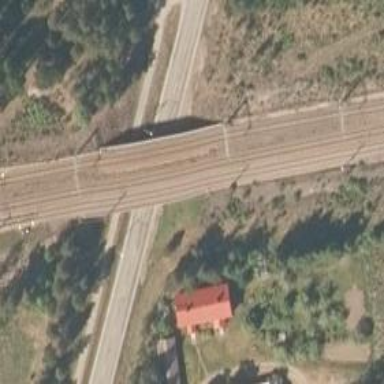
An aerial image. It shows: Bridge carrying railway with continuous electrified contact lines.